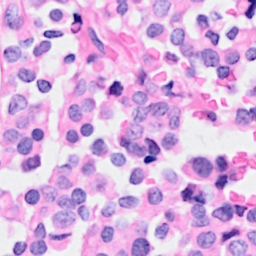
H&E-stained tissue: Breast